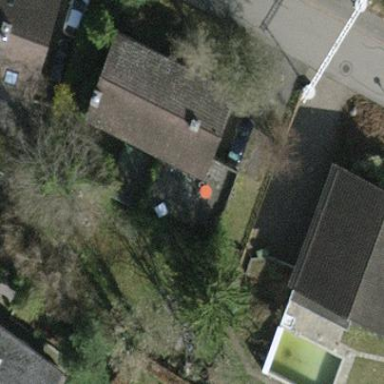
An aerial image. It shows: Detached building.